Question: I have been wrestling with html and css in QTextBrowser for the past two days in PySide.
My intent is to create a TV monitor like screen to show main text in the center and some side information on the right hand side and possibly some error message at the bottom of the screen. I am not sure if table is the correct way to go by the way.
I want to know how to use html and css to get a table that spans 100% in both directions. I now have a problem with the height of table. According to the Qt doc <URL>, and .
However, when I specify height like this:
'table{ width: 100%; height: 100% }' in css
or inline like this: '<table border="1" height:100%>'. Neither works.
Any help is greatly appreciated.

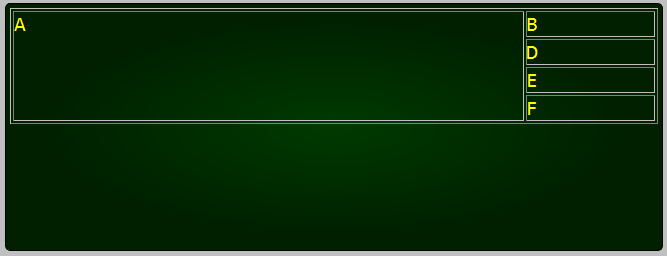
Answer: Have you looked into using 'QGridLayout'?
It has a lot of great functionality for filling up a space with the widgets in the right place.
You have a lot of control over the stretch, percentages, fixed, minimum, maximum, aspects of the sizes.
In each of the cells of the grid layout, you put the widget that you are planning on using.
For you, it sounds like most of them are going to be 'QLabel's. If there is going to be some scrolling text, you could use 'QTextEdit' or 'QTextDocument' or 'QTextBrowser'.
Hope that helps.